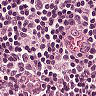
Metastatic tissue present: no